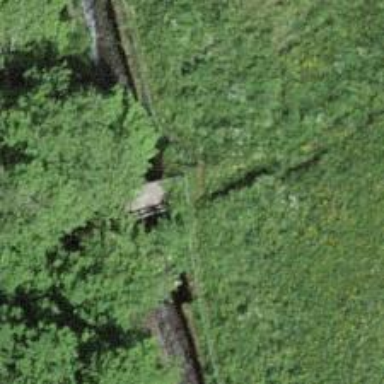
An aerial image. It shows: Path leading to bridge.